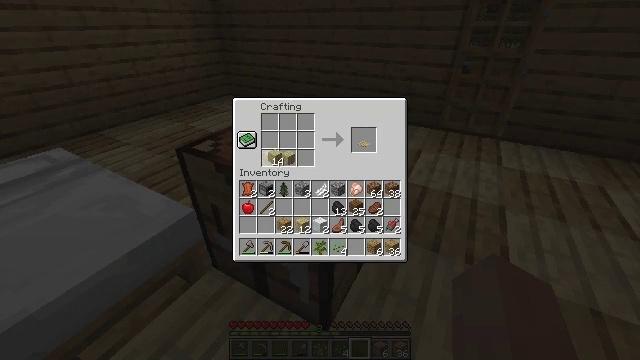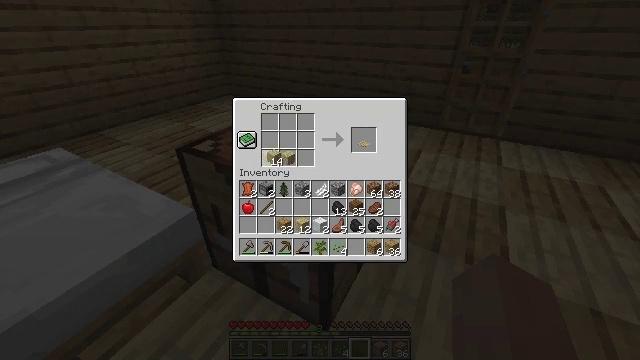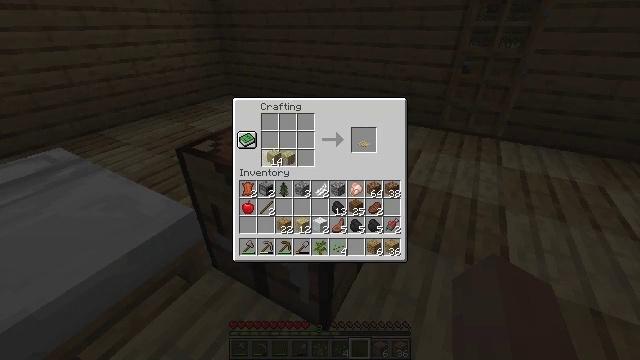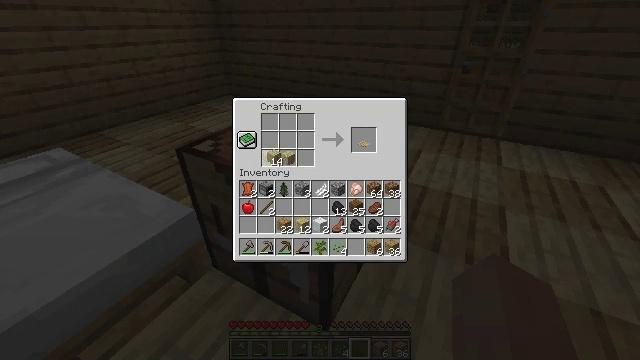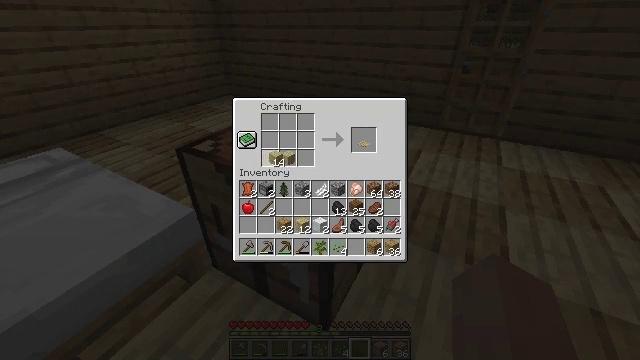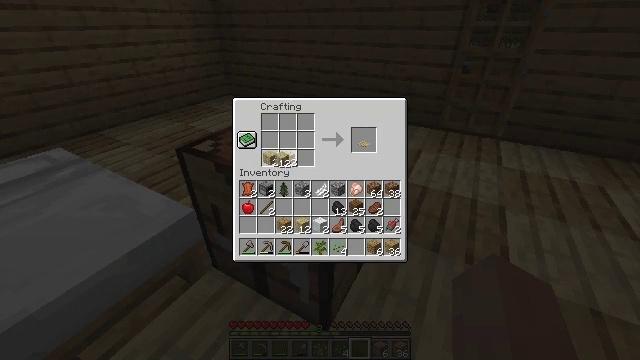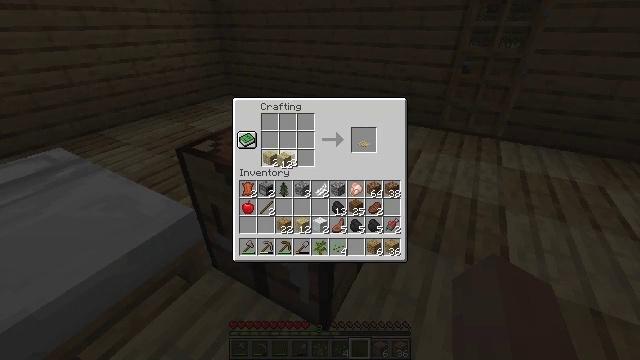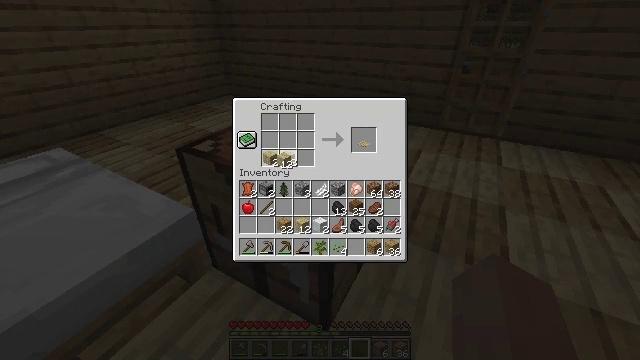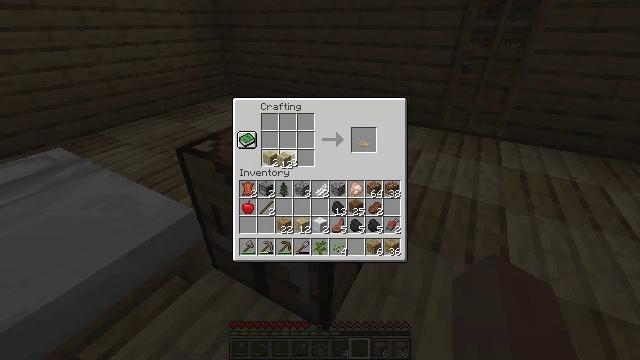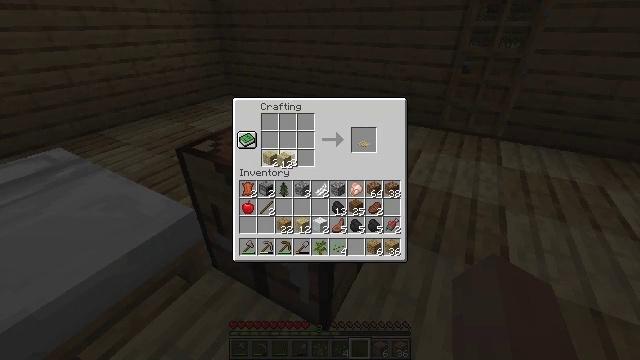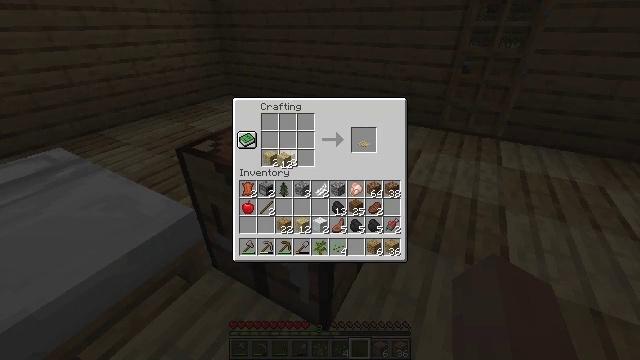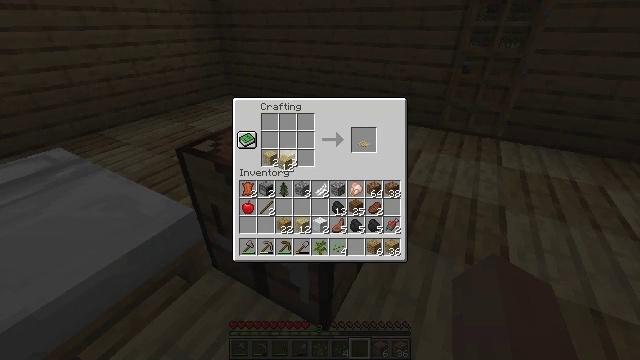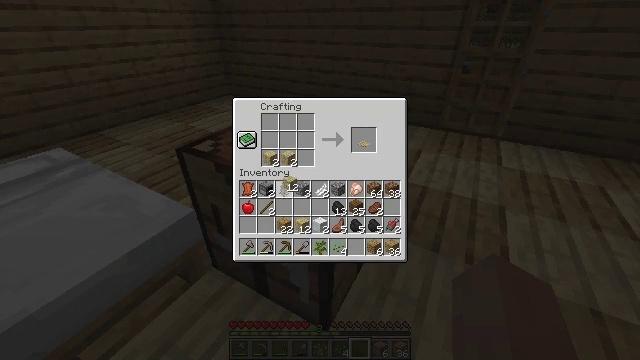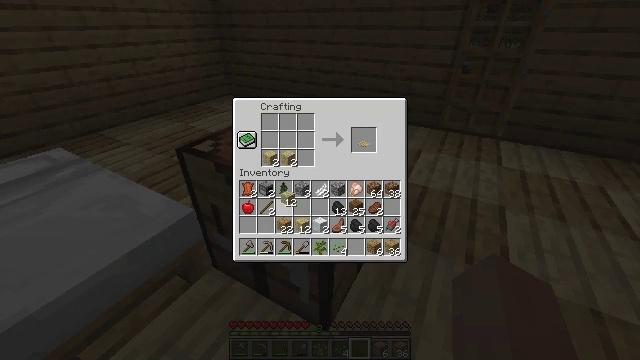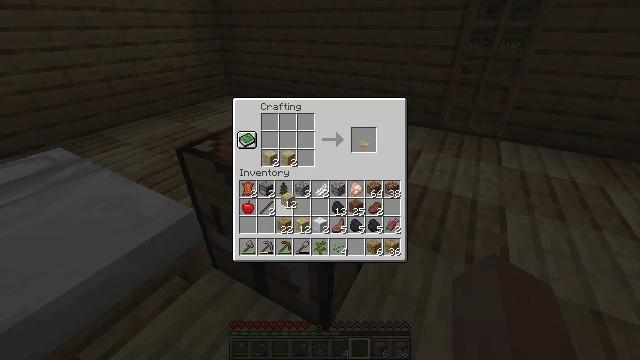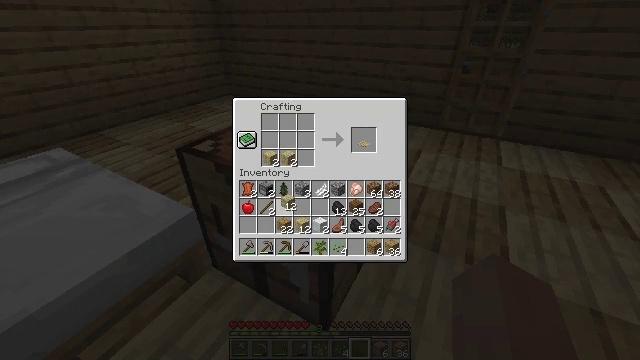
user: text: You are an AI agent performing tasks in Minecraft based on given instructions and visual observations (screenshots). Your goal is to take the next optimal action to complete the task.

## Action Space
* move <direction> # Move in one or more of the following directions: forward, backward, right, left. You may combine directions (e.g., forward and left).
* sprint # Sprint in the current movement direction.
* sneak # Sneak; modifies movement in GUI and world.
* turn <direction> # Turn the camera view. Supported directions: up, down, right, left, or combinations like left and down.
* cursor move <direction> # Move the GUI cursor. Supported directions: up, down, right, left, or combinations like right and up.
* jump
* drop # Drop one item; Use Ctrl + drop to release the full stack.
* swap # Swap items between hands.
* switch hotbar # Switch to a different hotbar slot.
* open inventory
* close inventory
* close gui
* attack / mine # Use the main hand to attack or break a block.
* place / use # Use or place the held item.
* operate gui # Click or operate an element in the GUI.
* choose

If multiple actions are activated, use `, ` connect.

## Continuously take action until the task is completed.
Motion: motion action
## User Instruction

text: Use the crafting table to craft the birch pressure plate.
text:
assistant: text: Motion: no_op
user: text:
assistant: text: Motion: choose
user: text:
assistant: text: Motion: choose
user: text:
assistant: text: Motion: choose
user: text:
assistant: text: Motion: choose
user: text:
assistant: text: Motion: choose
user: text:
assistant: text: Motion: choose
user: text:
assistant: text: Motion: choose
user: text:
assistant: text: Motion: choose
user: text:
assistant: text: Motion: no_op
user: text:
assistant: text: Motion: no_op
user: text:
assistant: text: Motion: cursor move down
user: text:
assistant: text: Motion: cursor move down
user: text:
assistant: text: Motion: no_op
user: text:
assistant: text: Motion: no_op
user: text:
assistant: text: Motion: no_op
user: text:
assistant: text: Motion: no_op
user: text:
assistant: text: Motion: operate gui
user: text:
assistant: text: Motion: operate gui
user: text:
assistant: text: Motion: operate gui
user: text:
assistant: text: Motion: no_op
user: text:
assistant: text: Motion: no_op
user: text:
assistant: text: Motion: cursor move right and up
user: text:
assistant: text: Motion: cursor move right and up
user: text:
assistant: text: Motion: cursor move right and up
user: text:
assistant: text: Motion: no_op
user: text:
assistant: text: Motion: no_op
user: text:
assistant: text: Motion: no_op
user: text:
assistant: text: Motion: no_op
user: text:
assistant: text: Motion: no_op